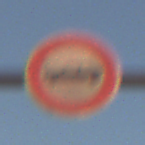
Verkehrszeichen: VerbotPersonenkraftwagen
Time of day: SunriseSunset
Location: Outdoor (Nature)
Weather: Clear
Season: NotSpecified
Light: Natural